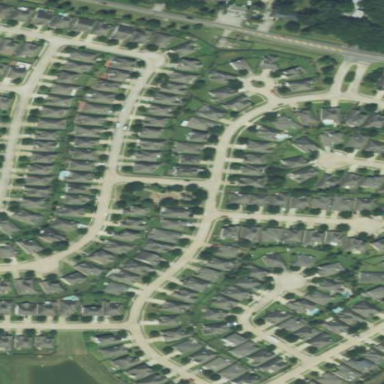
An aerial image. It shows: Residential area within neighborhood.